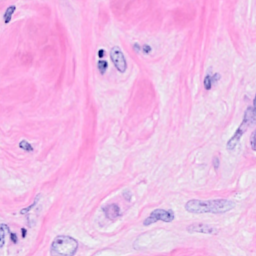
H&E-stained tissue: Breast